Question: I'm trying to override the way QTreeWidgetItems are drawn when an item is dragged over them. I've overridden the drag Events to set the Qt.UserRole data to 1 for the QTreeWidgetItems that I want to paint. In the Item Delegate, I read the UserRole and draw accordingly.
My custom painting is showing up exactly as expected (i.e. the bolded line); however, I have not been able to figure out how to suppress the drawing done by the standard painter for Dragging (i.e. the small rectangle) without suppressing all other painting (i.e. the text, etc.).
Any ideas would be appreciated.

Ex.
'''
def dragMoveEvent(self, event):
pos = event.pos()
item = self.myTreeWidget.itemAt(pos)
# If hovered over an item during drag, set UserRole = 1
if item:
index = self.myTreeWidget.indexFromItem(item)
self.myTreeWidget.model().setData(index, 1, Qt.UserRole)
# reset UserRole to 0 for all other indices
for i in range(self.myTreeWidget.model().rowCount()):
_index = self.myTreeWidget.model().index(i, 0)
if not item or index != _index:
self.myTreeWidget.model().setData(_index, 0, Qt.UserRole)
class MyDelegate(QStyledItemDelegate):
def paint( self, painter, option, index ):
QStyledItemDelegate.paint(self, painter, option, index)
painter.save()
data = index.model().data( index, Qt.UserRole ).toInt()
# if UserRole = 1 draw custom line
if data[1] and data[0] == 1:
line = QLine( option.rect.topLeft(), option.rect.topRight() )
painter.drawLine( line )
painter.restore()
'''
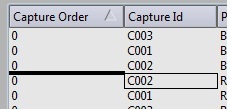
Answer: this is easily solvable with qt using c++: you can define a new style, override <URL> there whenever QStyle::PE_IndicatorItemViewItemDrop constant is received via parameter. Below is an example:
'''
class TestStyle : public QProxyStyle
{
public:
TestStyle(QStyle *baseStyle = 0) : QProxyStyle(baseStyle) {}
void drawPrimitive(PrimitiveElement element, const QStyleOption *option, QPainter *painter, const QWidget *widget) const
{
if (element == QStyle::PE_IndicatorItemViewItemDrop)
{
//?? do nothing or do custom painting here
}
else
{
QProxyStyle::drawPrimitive(element, option, painter, widget);
}
}
};
..
ui->treeView->setStyle(new TestStyle(ui->treeView->style()));
'''
now the bad news is that pyqt doesn't seem to know anything about QProxyStyle; looks like it's not wrapped there, so in order for this to work you would need to wrap style classes yourself.
another solution is to create a custom QTreeView descendant and override its <URL> and paintDropIndicator; where paintDropIndicator is responsible for drag and drop indicator, and drawTree renders tree items. drawTree is protected and available for you to call from your paintEvent:
'''
class TestTreeView : public QTreeView
{
public:
explicit TestTreeView(QWidget *parent = 0) : QTreeView(parent) {}
void paintEvent(QPaintEvent * event)
{
QPainter painter(viewport());
drawTree(&painter, event->region());
}
};
'''
this should suppress the default drag and drop indicator. Let me know if you're having troubles converting it to python.
hope this helps, regards